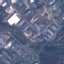
Land use / land cover: Industrial